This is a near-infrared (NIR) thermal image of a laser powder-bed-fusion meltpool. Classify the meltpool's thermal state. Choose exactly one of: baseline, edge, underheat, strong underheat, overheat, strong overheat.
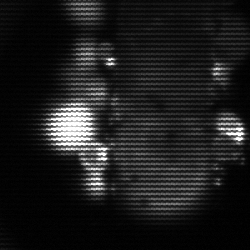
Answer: strong underheat